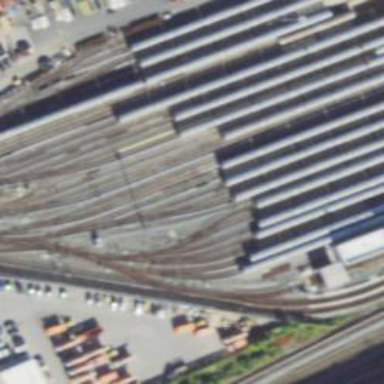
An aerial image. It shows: Electrified rail service yard.